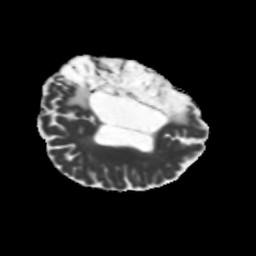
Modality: MD
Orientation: axial
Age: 48
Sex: male
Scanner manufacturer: siemens
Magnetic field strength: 3 T
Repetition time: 5.25 s
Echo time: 0.08 s